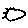
Label: sun